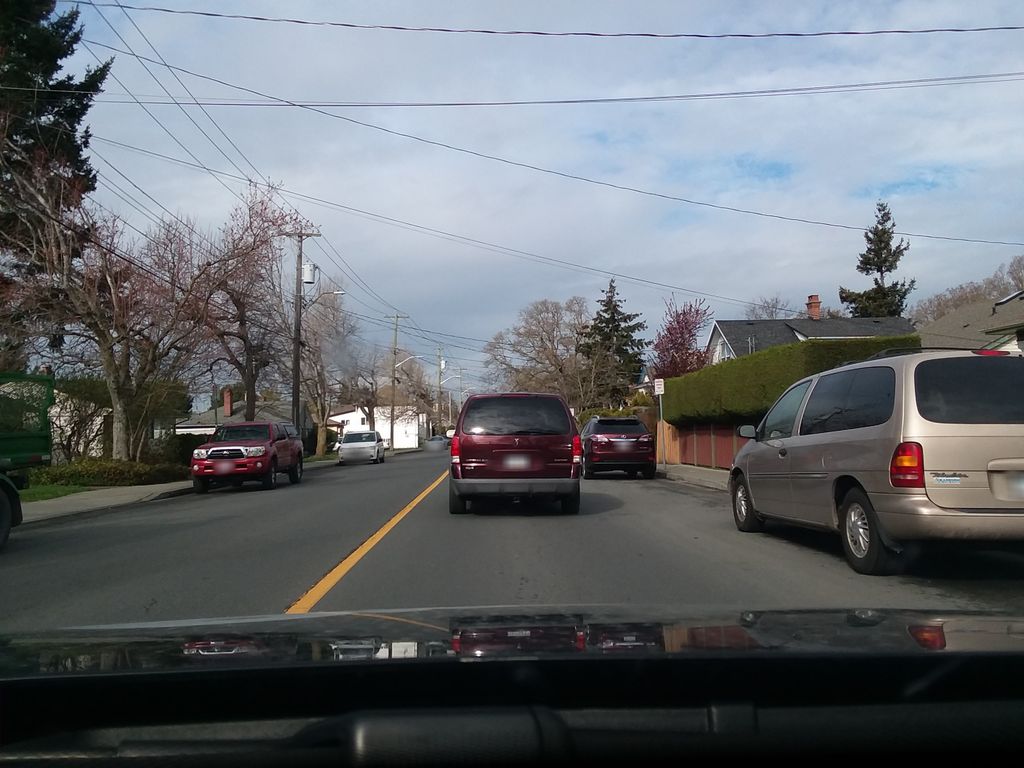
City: victoria